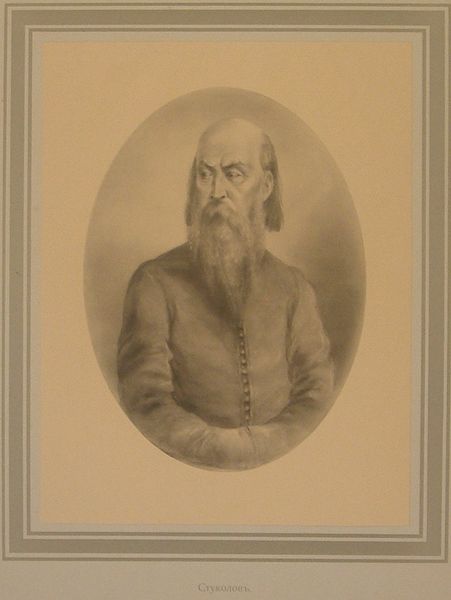
Titel: Stukolov, Stukolov
Künstler: Petr Mikhailovich Boklevskii
Standort: Amherst (Massachusetts, USA)
Institution: Mead Art Museum, Amherst College
Schlagwörter: white, black, portrait, brown, profile, man, eyes, black and white, frame, gaze, look, oval, buttons, beard, arms, pencil, shirt, russian, serious, 18th century, portrain, yellowish, cl, xl, no me gusta